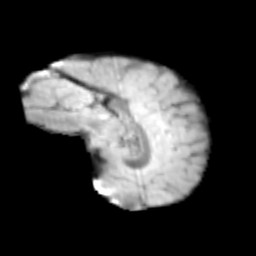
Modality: T2w
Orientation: sagittal
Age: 9
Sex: female
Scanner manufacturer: siemens
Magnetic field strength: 3 T
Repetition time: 3.8 s
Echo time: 0.07 s